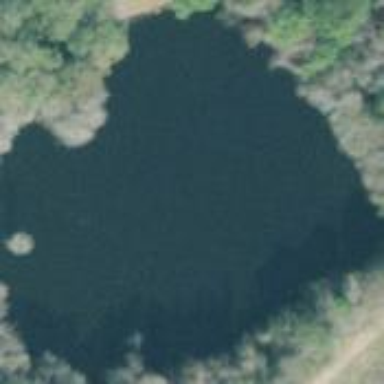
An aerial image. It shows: Reservoir of natural water.